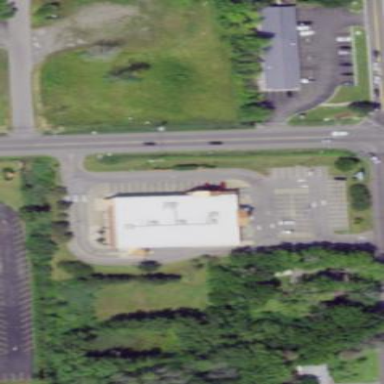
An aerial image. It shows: Retail area.